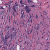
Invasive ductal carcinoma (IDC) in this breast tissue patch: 1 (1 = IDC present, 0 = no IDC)